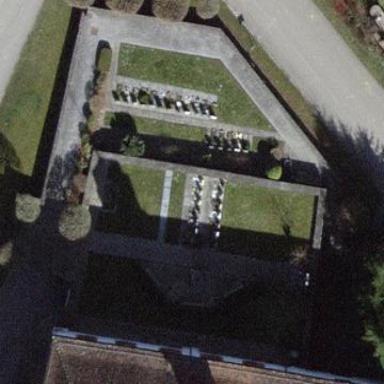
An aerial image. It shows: Cemetery.